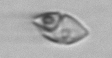
Label: Gyrodinium